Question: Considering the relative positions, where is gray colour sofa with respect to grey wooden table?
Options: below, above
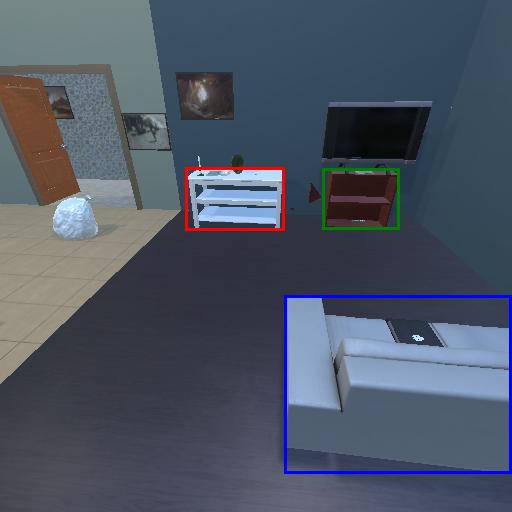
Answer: below